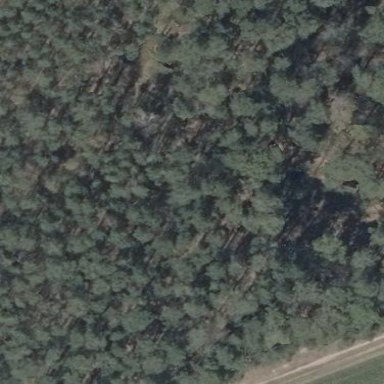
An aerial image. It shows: Forest area.